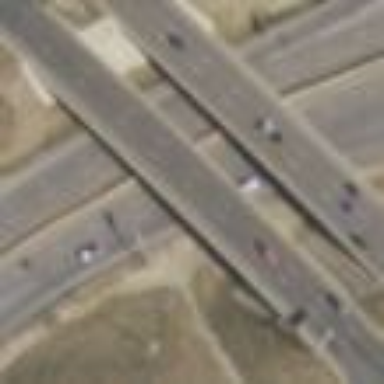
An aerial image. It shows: Bridge with beam structure.